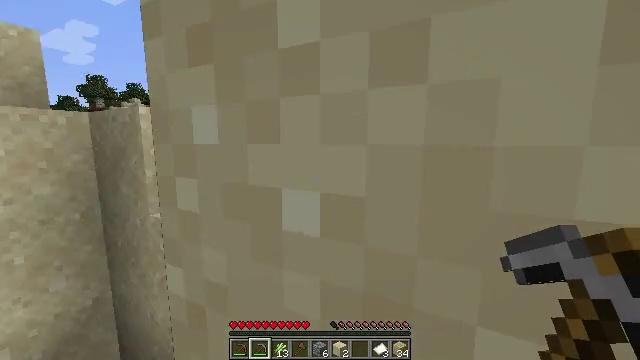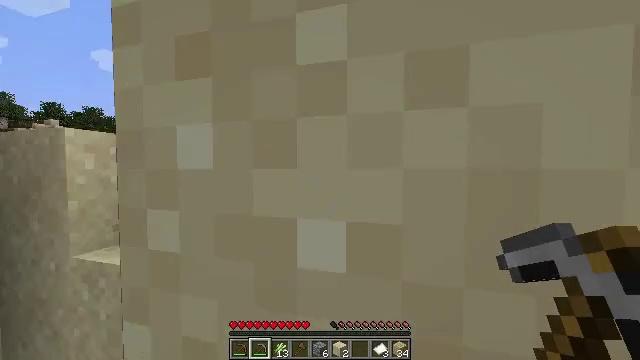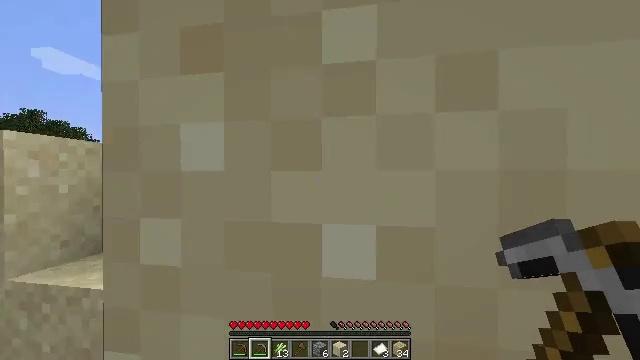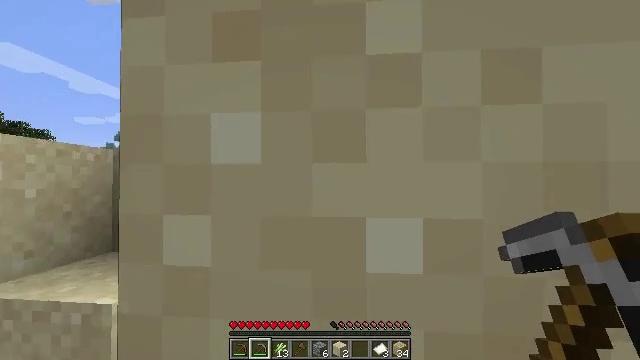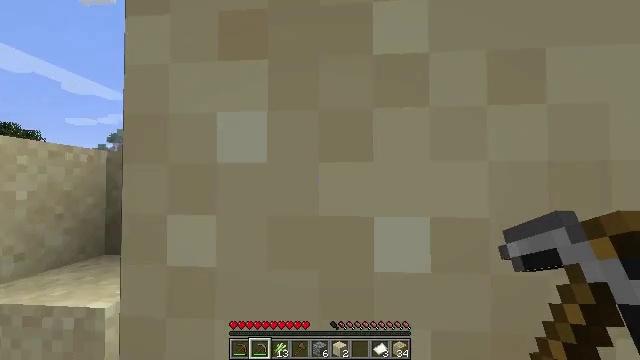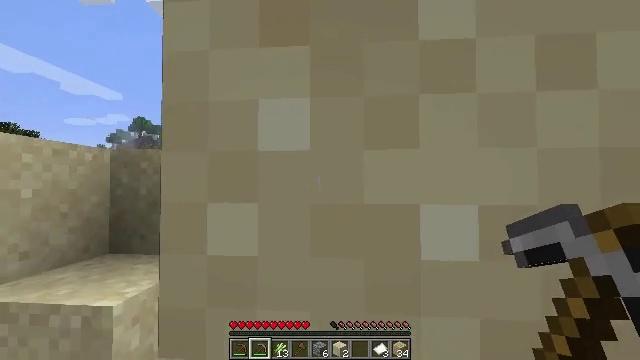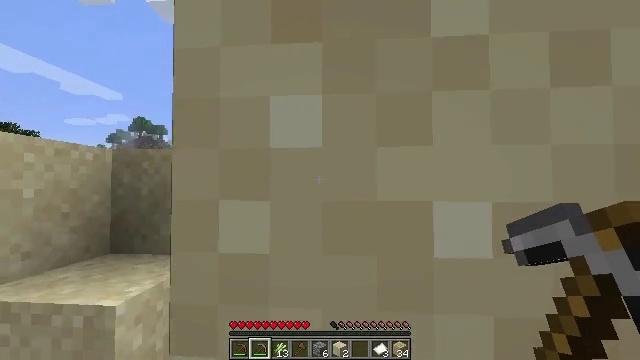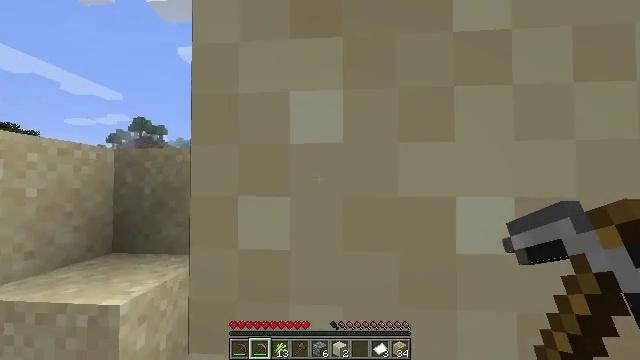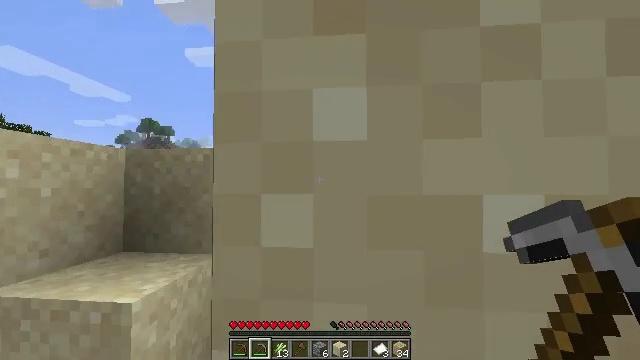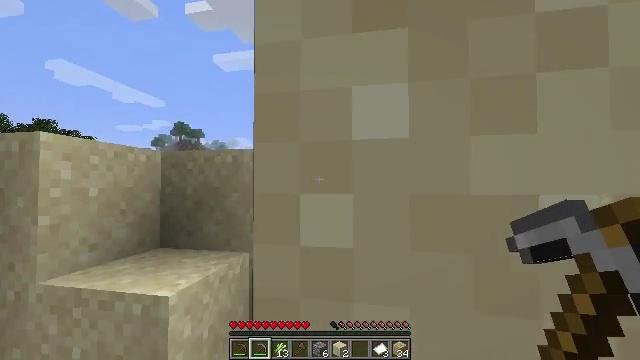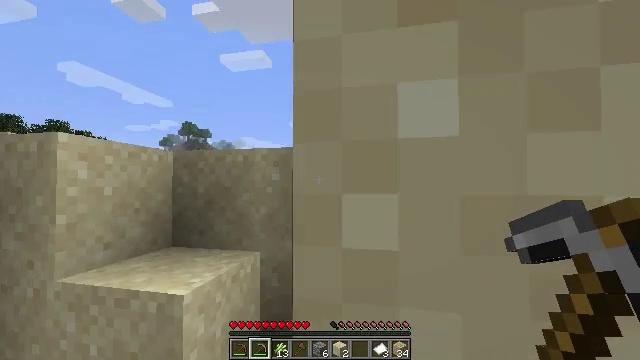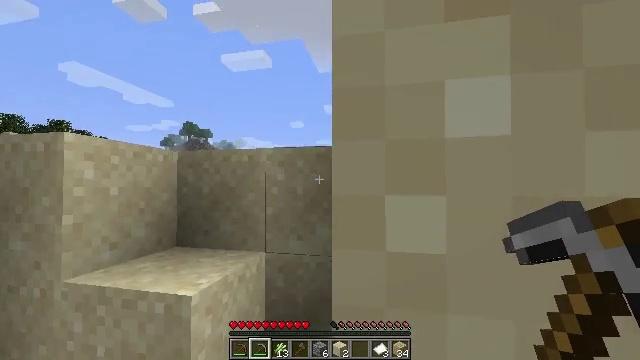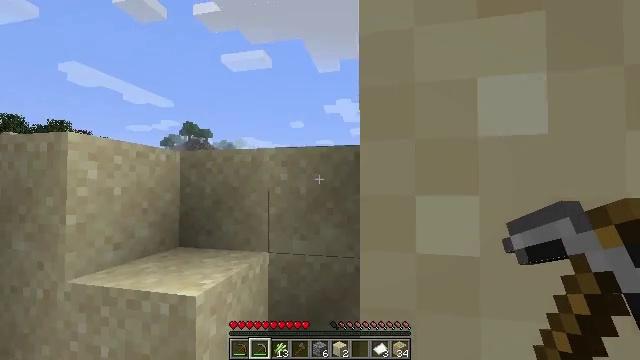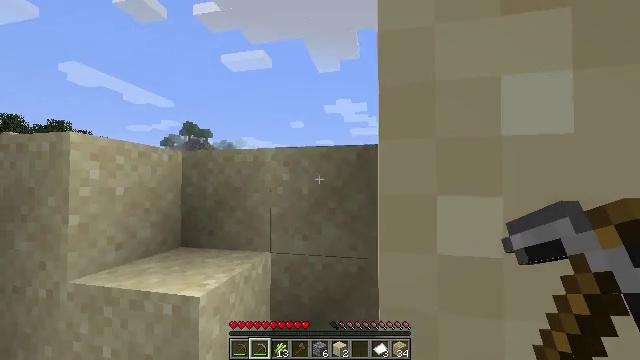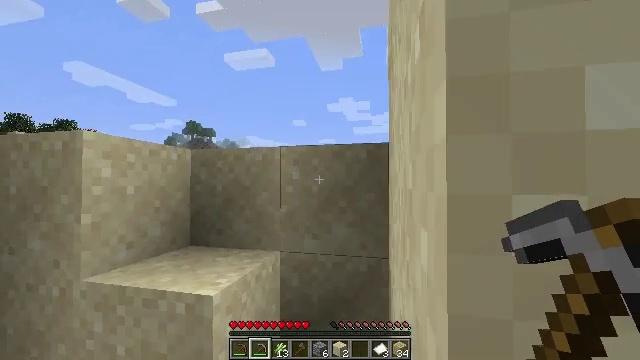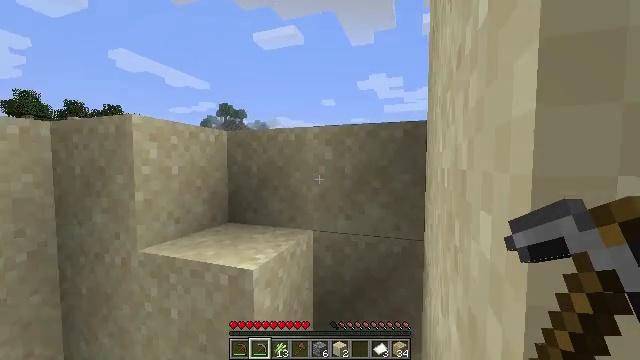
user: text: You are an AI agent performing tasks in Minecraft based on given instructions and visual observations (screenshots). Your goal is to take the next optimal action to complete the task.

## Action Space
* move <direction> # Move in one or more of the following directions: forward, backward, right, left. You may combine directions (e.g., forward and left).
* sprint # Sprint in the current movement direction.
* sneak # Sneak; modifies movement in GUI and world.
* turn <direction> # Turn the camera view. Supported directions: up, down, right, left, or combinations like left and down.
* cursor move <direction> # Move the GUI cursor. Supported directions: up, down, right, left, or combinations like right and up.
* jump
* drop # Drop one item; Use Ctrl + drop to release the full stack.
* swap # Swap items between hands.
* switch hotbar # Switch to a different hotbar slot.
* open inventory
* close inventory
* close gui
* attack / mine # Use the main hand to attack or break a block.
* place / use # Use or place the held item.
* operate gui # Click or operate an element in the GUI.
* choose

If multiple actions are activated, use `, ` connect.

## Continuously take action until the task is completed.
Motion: motion action
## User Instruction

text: Combine birch planks to craft a birch boat.
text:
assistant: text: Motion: move forward, turn right and up
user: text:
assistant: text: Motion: move forward, turn right and up
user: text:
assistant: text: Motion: move forward, turn right and up
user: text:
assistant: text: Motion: move forward, turn right
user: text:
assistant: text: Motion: move forward
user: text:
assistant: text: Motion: move forward
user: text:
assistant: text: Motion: move forward
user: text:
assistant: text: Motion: move forward, turn left
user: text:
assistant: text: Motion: move forward, turn left
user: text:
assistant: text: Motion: move forward, turn left
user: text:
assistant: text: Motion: move forward
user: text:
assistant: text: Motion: move forward
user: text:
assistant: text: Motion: move forward
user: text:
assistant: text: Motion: move forward
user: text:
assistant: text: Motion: move forward, turn left and down
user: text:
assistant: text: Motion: move forward, turn left and down
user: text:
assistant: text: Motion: move forward
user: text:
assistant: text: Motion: move forward, turn right
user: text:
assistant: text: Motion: move forward, turn right and up
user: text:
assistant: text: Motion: move forward, turn right and up
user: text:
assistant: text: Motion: move forward, turn right
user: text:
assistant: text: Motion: move forward
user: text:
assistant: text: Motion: move forward, turn left
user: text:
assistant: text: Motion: move forward, turn left and down
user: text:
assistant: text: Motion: move forward
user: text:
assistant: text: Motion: move forward
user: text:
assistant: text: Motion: move forward
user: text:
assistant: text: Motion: move forward, jump
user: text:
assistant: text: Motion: move forward, turn left and down, jump
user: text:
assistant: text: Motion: move forward, turn left and down, jump